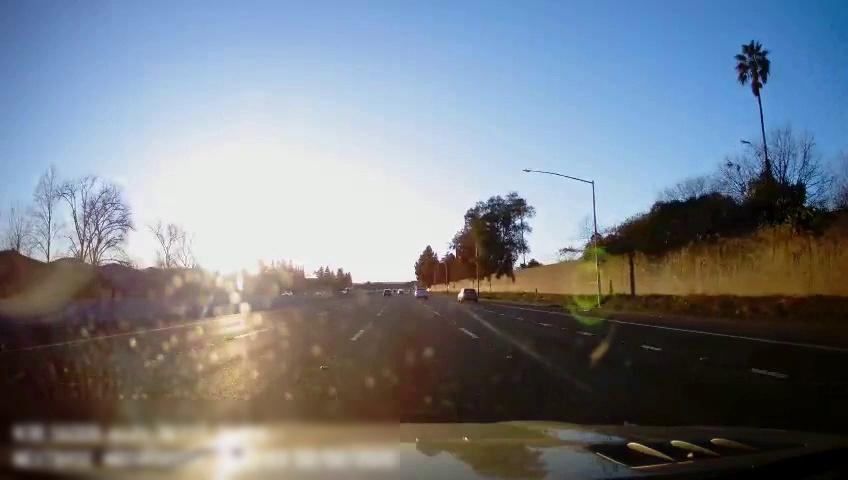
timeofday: Day
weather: Sunny
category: Drivable Space
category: Vehicles | SUV
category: Vehicles | Truck
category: Vehicles | SUV
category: Lanes | Alternate Lane
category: Lanes | Alternate Lane
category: Lanes | Current Lane
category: Lanes | Current Lane
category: Lanes | Alternate Lane
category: Lanes | Alternate Lane